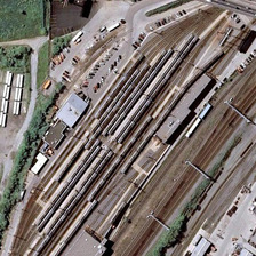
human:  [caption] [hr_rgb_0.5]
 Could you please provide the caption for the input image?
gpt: There is a parking lot outside this busy railway station.

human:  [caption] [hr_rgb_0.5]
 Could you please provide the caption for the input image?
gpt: Outside this bustling railway station stands a parking lot crowded with cars.

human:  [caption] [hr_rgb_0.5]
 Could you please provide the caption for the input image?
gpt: The car-packed parking lot is just outside the bustling railway station.

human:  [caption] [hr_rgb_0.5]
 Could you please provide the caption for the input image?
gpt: A parking lot full of cars is located in front of the bustling railway station.

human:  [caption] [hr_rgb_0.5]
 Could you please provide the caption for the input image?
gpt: The full parking lot is outside the bustling railway station.